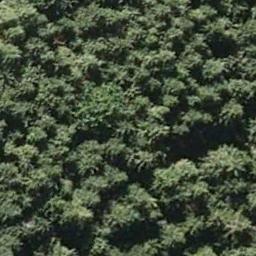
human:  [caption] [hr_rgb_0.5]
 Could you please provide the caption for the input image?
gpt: This is a dense forest .

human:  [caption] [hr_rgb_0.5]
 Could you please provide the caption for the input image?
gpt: The forest is full of green trees .

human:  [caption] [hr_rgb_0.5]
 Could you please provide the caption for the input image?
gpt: The forest has a lot of randomly arranged green trees .

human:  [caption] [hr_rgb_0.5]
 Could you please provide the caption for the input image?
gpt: Many green trees are in a forest and the leaves cast a black shadow .

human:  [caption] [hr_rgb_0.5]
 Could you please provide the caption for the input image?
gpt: A dense forest with many green trees .